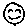
Label: smiley face